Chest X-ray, AP view. Patient: 58 years old, sex F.
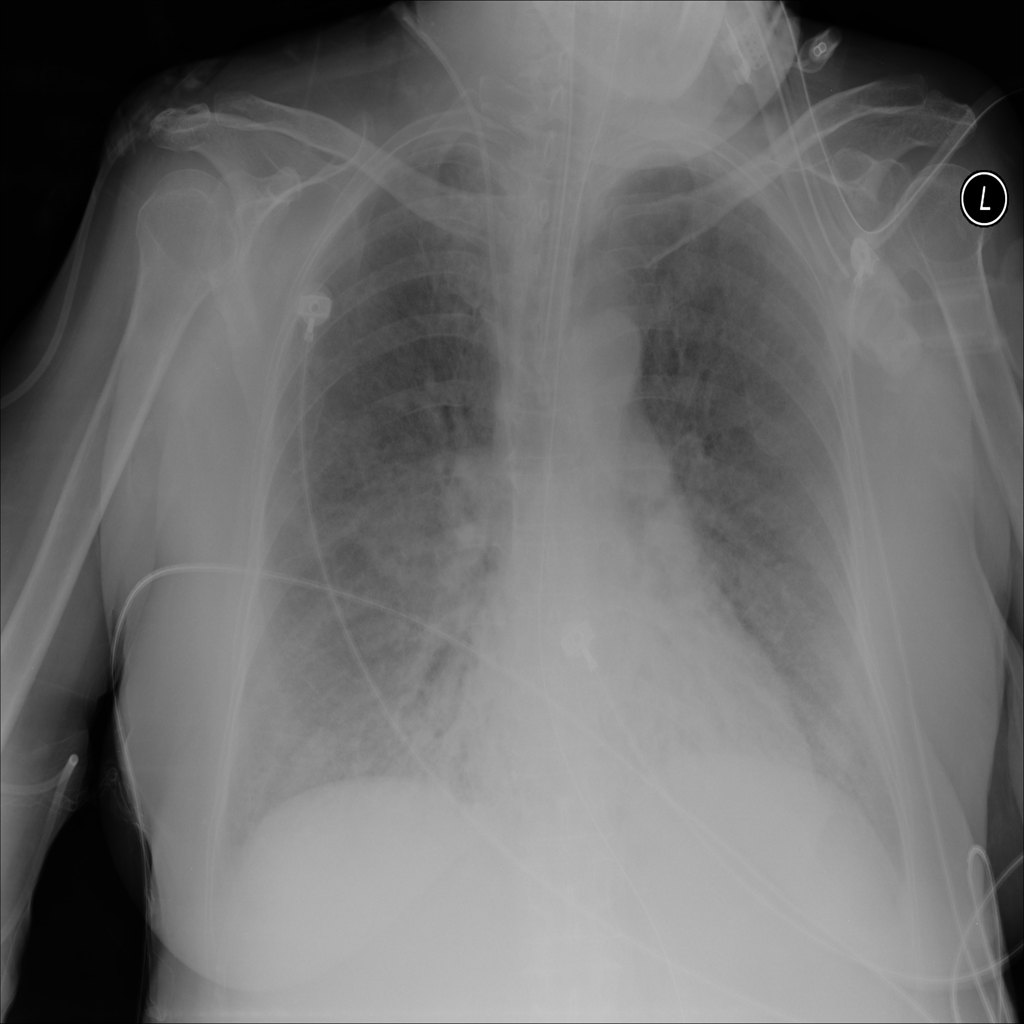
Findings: Infiltration